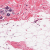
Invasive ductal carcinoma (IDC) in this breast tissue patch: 0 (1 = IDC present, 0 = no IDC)